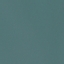
Land use / land cover class: SeaLake